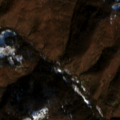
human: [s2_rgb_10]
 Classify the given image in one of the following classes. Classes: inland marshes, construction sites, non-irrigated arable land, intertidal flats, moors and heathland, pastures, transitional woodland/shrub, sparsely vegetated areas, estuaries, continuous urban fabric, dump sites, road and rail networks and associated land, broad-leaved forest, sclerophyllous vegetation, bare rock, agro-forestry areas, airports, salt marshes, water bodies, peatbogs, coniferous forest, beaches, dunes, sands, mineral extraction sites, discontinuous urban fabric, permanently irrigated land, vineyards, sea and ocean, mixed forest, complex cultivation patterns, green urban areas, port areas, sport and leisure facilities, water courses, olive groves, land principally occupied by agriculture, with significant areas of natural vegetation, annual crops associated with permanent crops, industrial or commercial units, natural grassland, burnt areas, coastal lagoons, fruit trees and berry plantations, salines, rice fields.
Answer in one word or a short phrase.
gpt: land principally occupied by agriculture, with significant areas of natural vegetation, broad-leaved forest, transitional woodland/shrub